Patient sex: F
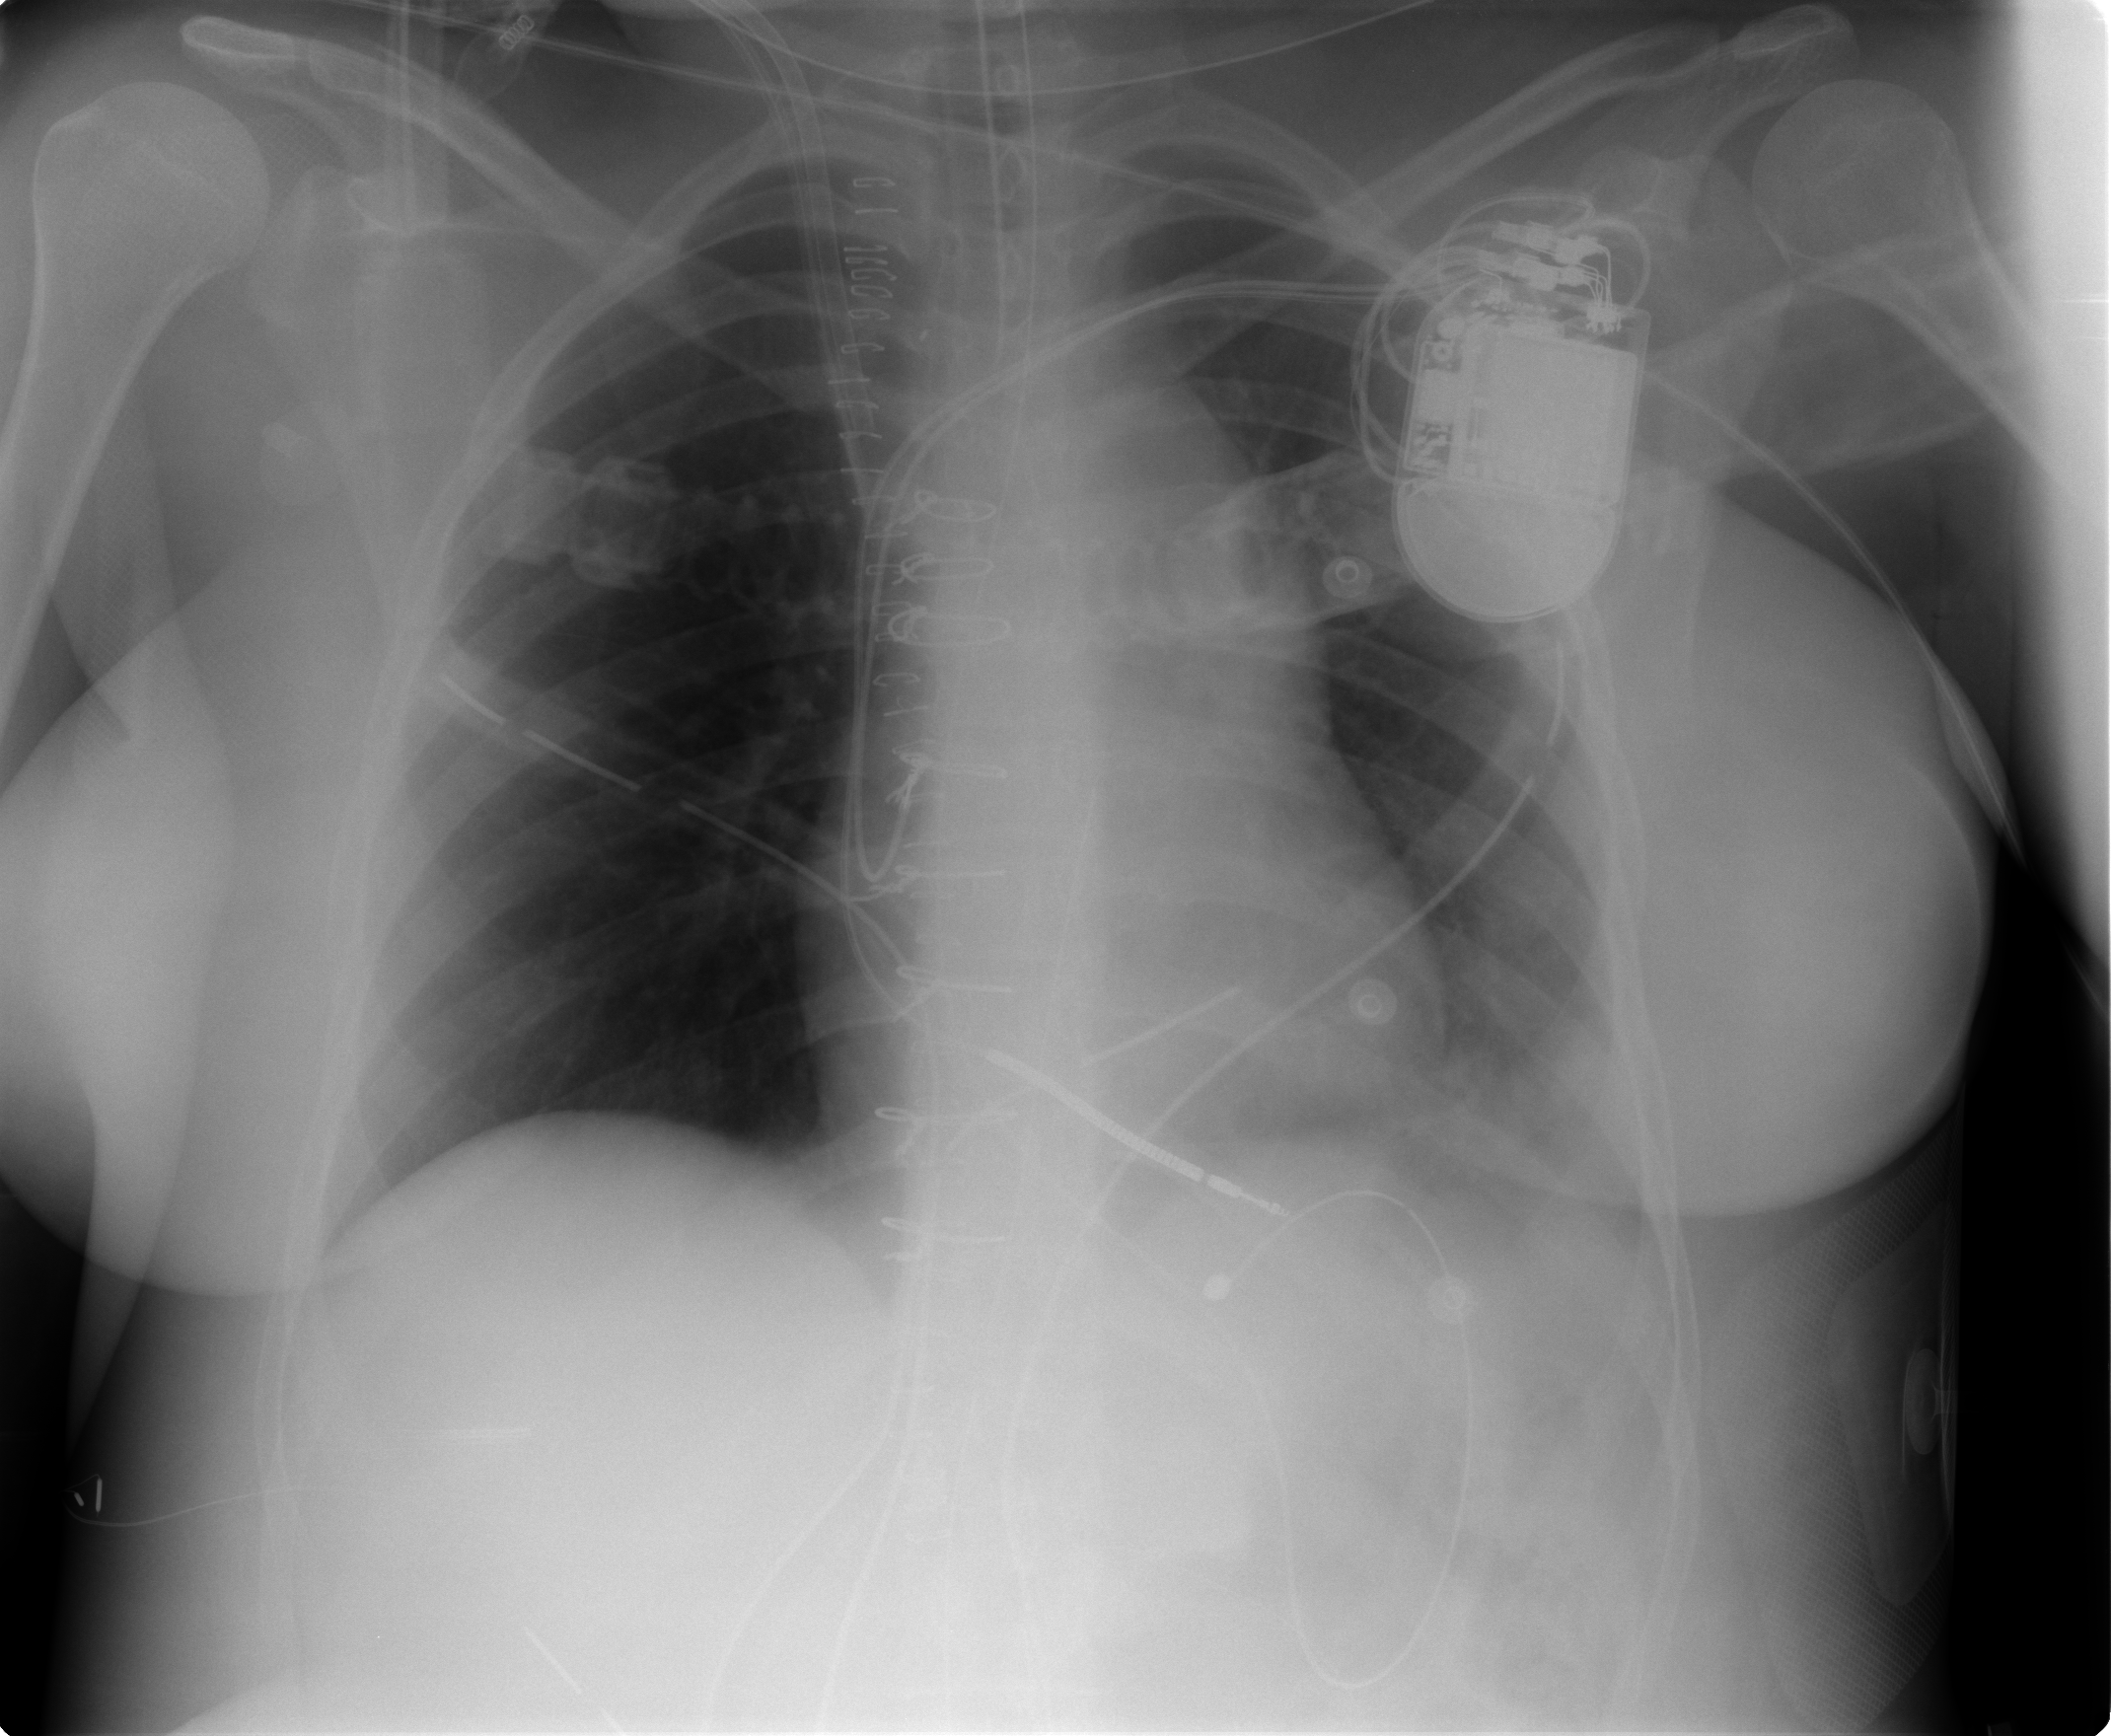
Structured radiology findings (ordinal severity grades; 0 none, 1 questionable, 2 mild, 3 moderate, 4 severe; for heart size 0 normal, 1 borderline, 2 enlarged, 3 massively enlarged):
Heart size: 0
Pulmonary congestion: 2
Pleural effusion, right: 0
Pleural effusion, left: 2
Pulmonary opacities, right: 0
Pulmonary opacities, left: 2
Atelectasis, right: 0
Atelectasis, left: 2